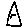
Label: triangle